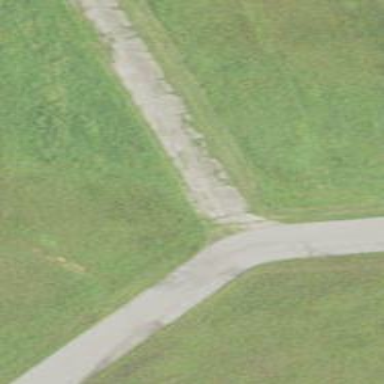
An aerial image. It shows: Service road.